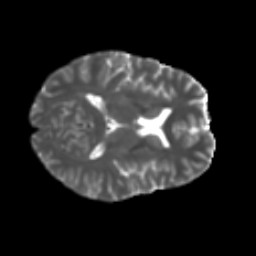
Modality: T2w
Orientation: axial
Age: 32
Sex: male
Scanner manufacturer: ge
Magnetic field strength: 3 T
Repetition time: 7.8 s
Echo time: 0.0608 s